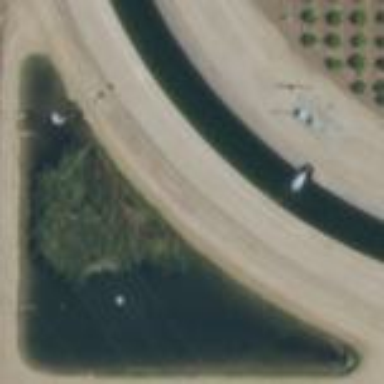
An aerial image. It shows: Reservoir of water next to man-made wastewater plant.